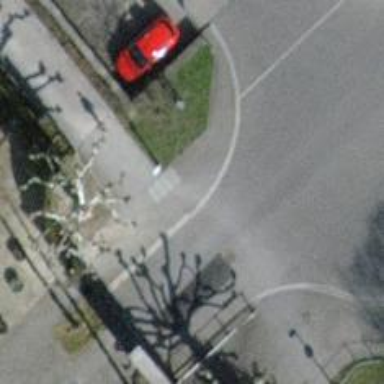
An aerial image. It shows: Footway with fine gravel surface.